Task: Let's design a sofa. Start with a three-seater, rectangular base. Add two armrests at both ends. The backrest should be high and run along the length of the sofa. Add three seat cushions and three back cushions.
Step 187:
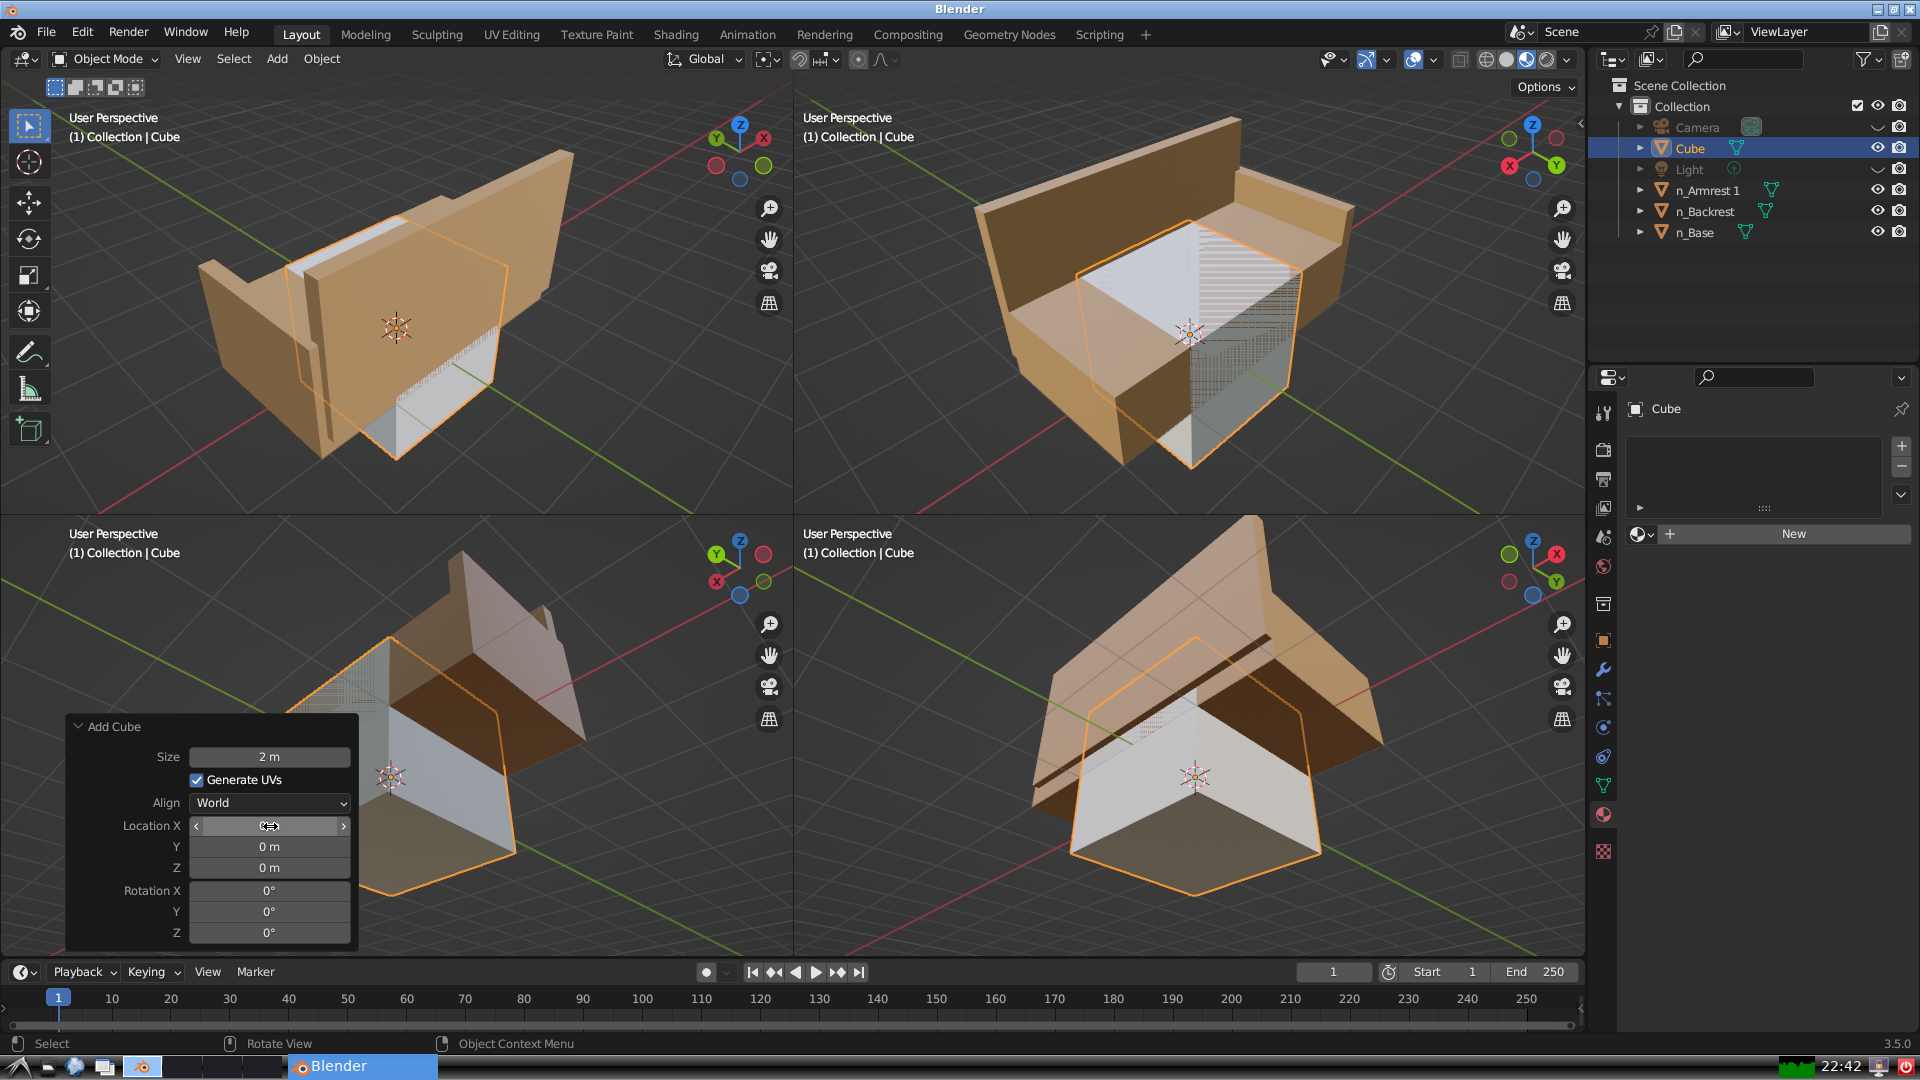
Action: click: no